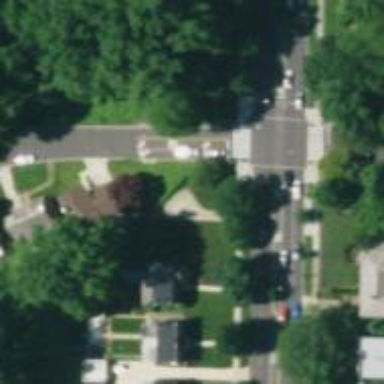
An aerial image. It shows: Residential road with asphalt surface. Sidewalk is present on the left side.